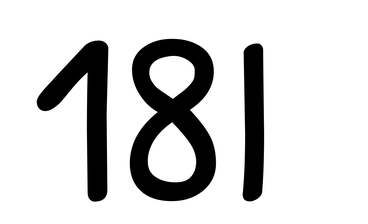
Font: PatrickHand-Regular